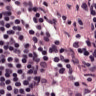
Metastatic tissue present: no